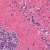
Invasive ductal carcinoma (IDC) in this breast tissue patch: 0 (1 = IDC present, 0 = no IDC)